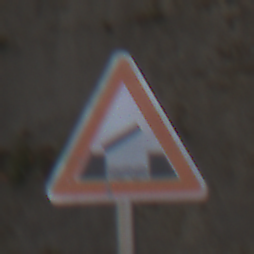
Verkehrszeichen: BeweglicheBruecke
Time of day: MorningAfternoon
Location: Outdoor (Suburban)
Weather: PartlyCloudy
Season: NotSpecified
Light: Natural